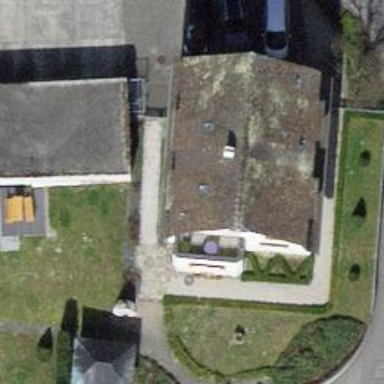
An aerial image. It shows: Residential building.